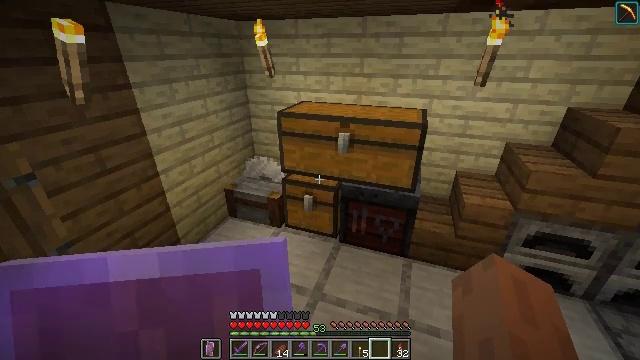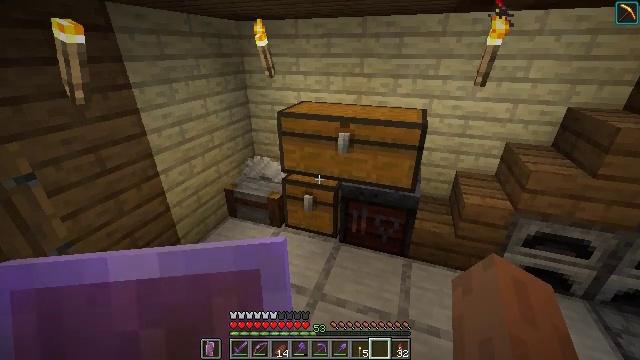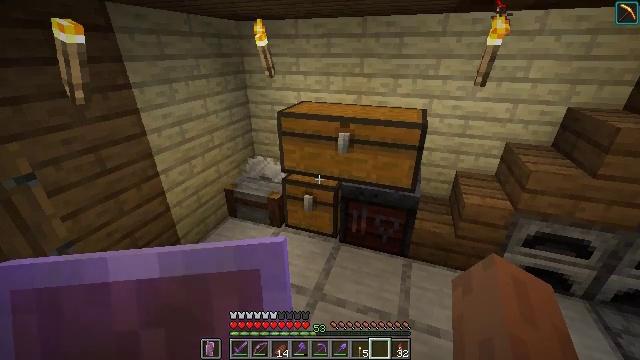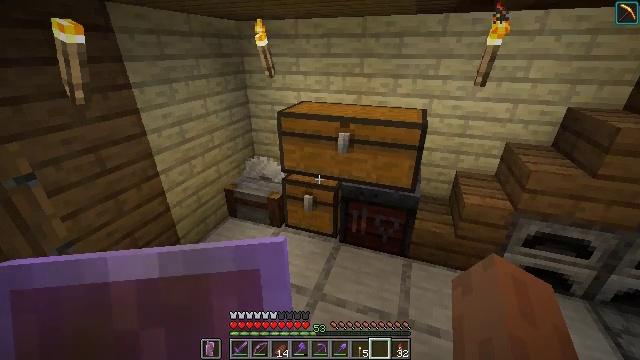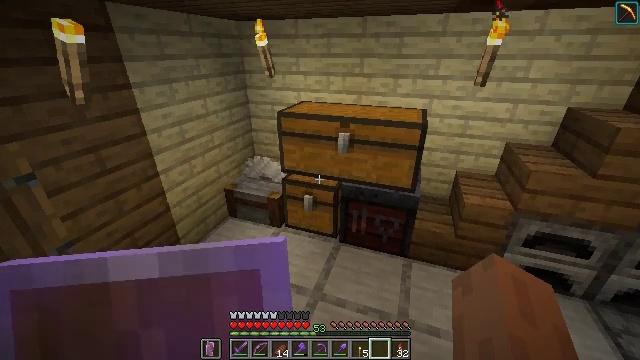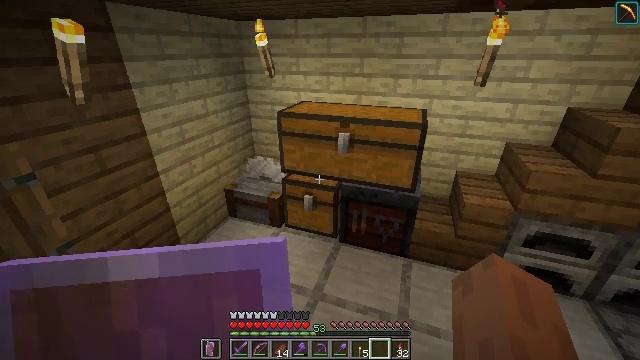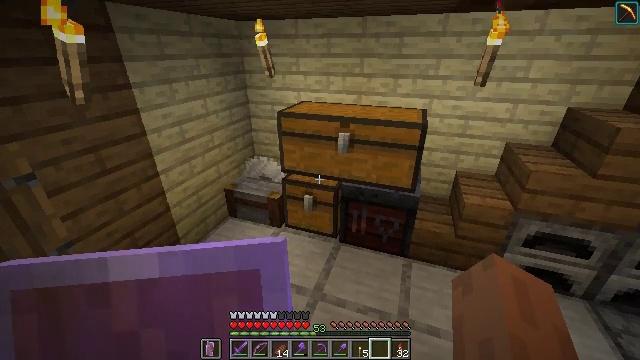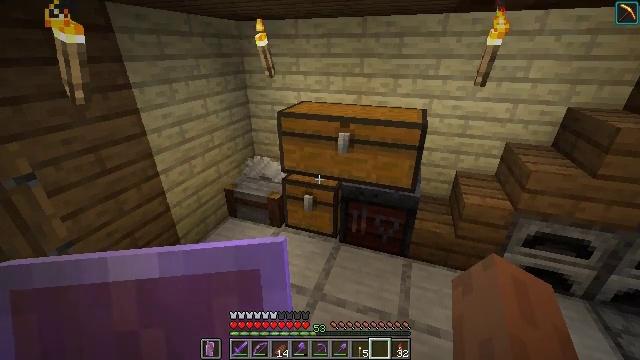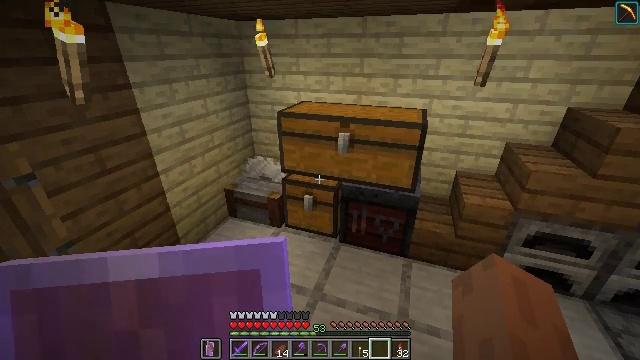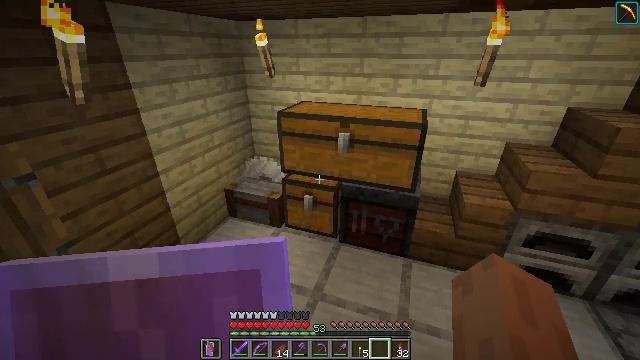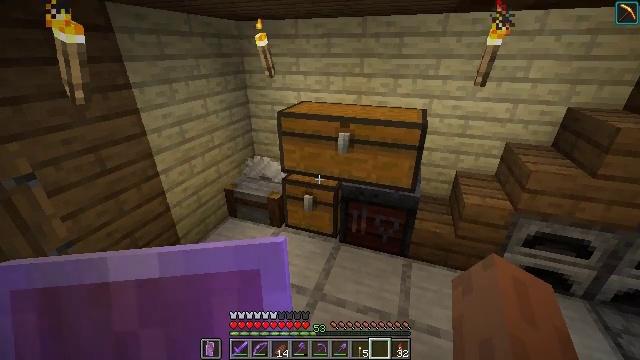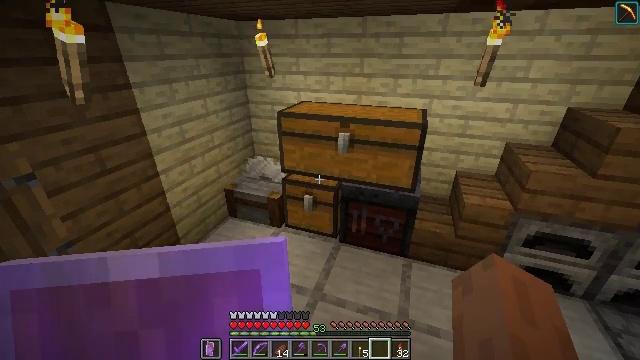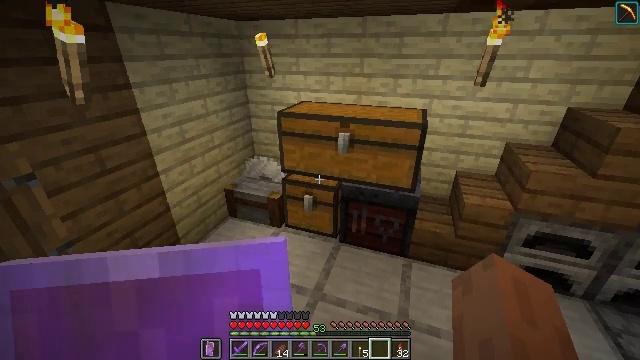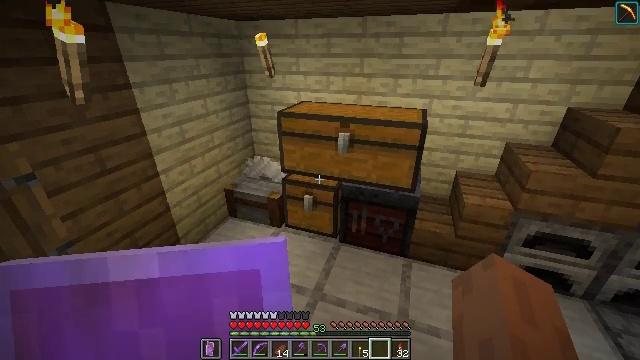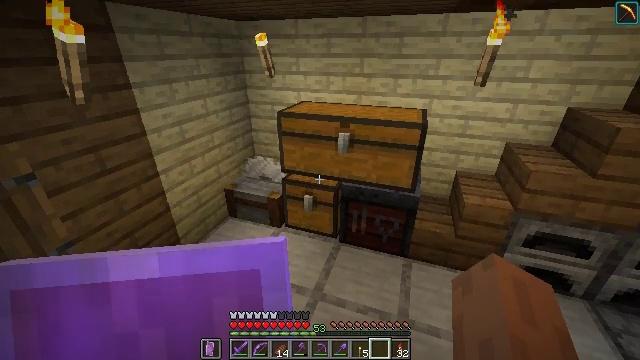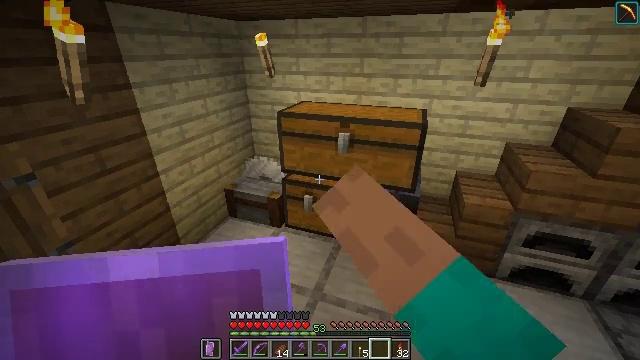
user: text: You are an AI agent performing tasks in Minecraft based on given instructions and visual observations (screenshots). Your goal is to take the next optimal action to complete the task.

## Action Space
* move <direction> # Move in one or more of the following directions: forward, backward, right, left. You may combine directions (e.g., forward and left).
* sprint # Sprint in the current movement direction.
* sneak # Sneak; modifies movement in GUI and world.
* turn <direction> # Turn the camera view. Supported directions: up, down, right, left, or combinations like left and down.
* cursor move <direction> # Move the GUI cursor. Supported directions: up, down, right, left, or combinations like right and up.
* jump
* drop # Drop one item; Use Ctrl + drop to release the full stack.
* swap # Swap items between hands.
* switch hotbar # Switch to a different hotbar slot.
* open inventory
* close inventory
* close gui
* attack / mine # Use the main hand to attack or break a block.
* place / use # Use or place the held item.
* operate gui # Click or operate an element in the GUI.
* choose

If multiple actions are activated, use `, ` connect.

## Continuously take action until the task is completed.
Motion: motion action
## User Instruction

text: Collect the brown shulker box for storage.
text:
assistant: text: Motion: no_op
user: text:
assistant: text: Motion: no_op
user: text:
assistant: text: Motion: no_op
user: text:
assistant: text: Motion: no_op
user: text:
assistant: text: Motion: no_op
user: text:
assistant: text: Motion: no_op
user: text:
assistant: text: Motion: no_op
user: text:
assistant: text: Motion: no_op
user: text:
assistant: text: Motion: no_op
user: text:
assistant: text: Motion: no_op
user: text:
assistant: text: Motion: no_op
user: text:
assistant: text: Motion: no_op
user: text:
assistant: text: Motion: no_op
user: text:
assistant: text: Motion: use / place
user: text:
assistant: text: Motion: use / place
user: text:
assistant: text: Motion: use / place
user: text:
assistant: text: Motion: use / place
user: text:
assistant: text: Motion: no_op
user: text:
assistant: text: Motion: no_op
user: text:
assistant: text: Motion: no_op
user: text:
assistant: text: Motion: no_op
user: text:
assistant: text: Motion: no_op
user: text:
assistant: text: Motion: no_op
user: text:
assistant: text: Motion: no_op
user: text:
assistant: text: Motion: no_op
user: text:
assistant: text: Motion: no_op
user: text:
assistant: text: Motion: no_op
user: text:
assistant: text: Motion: no_op
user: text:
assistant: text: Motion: no_op
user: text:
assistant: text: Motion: no_op